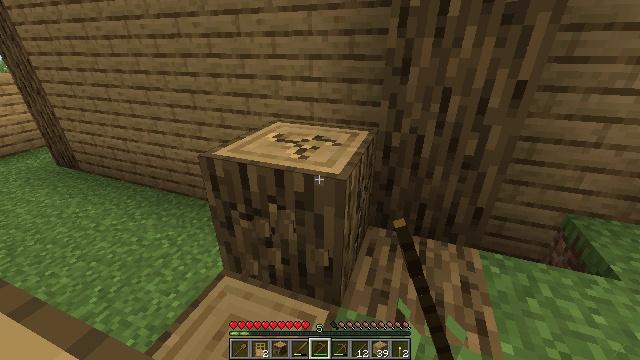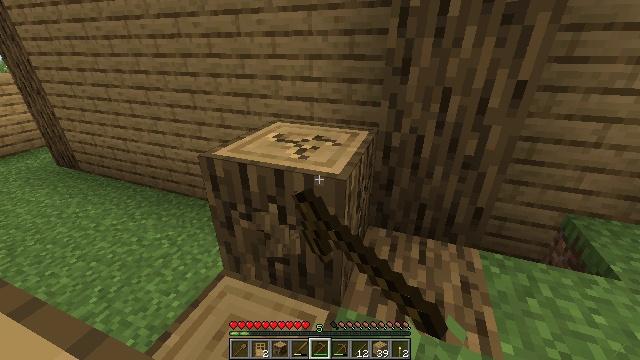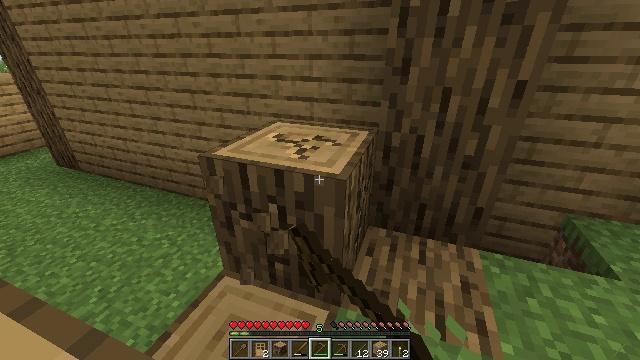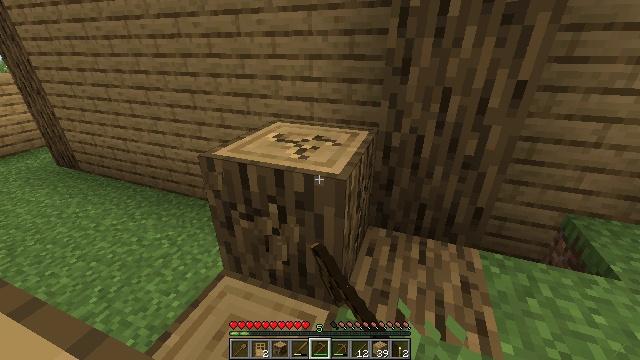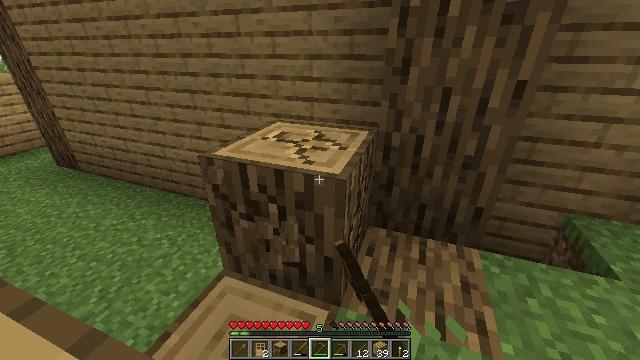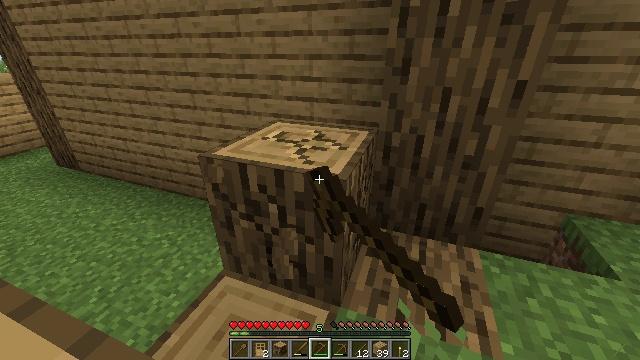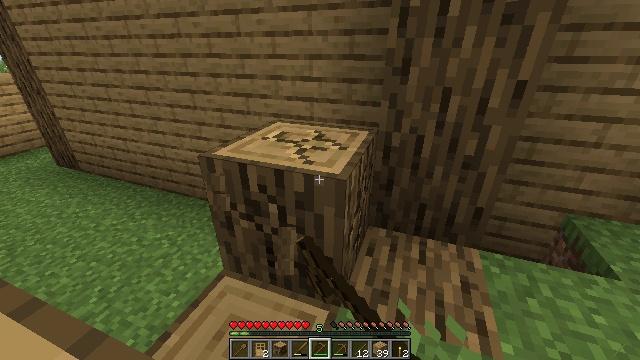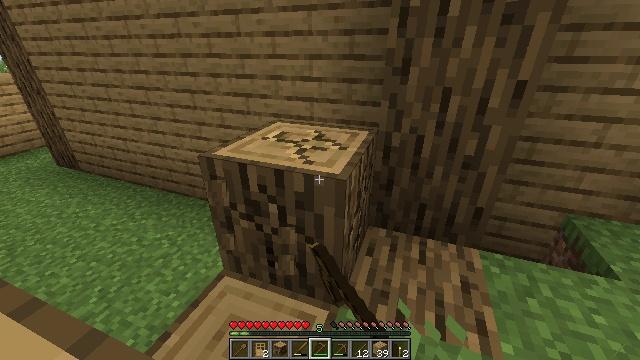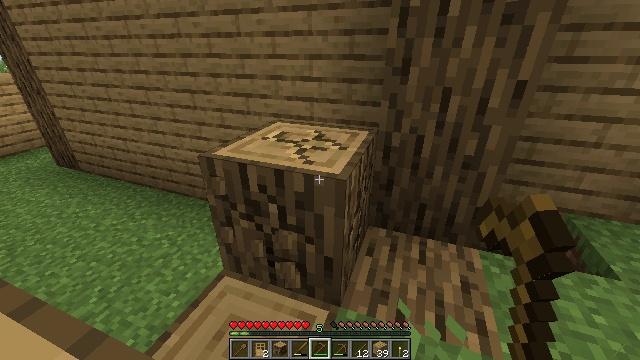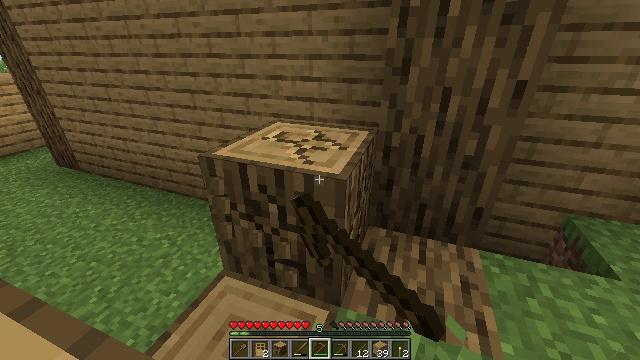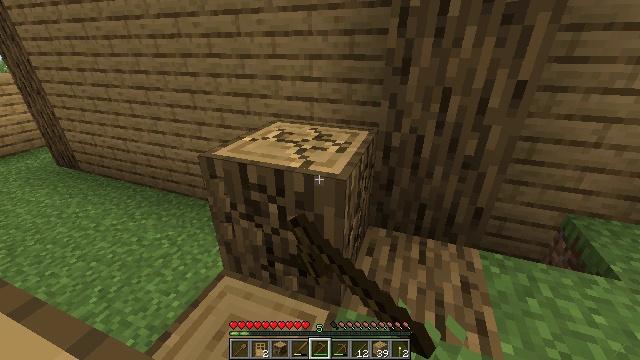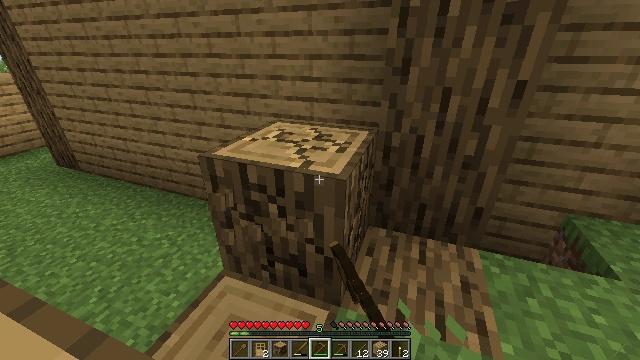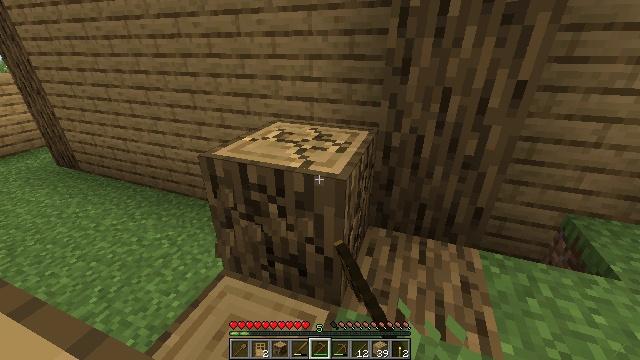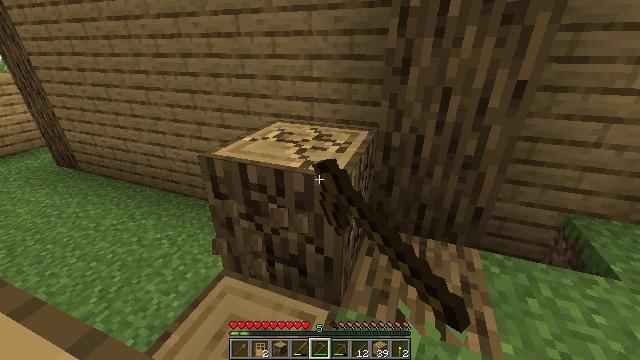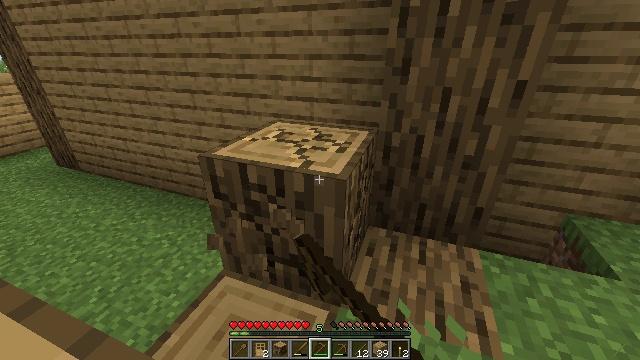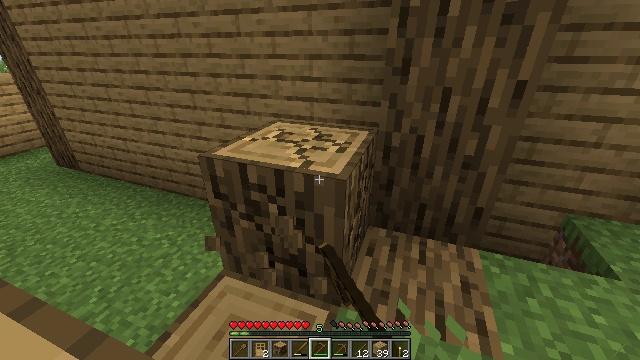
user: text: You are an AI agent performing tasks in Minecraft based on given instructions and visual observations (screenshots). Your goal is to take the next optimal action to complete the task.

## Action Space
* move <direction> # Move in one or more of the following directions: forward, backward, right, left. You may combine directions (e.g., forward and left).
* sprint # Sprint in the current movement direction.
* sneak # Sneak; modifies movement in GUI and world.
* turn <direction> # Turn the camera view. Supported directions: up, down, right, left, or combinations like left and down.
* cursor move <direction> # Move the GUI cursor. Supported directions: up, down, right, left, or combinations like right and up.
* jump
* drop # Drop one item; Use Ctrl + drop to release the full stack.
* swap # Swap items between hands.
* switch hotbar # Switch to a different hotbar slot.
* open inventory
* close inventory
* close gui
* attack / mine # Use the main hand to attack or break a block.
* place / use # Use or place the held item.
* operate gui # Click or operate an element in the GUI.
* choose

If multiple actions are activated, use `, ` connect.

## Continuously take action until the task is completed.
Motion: motion action
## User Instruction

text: Mine the oak log.
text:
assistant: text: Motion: attack / mine
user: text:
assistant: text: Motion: attack / mine
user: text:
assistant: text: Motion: attack / mine
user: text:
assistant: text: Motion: attack / mine
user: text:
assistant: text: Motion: attack / mine
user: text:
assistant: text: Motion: attack / mine
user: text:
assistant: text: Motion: attack / mine
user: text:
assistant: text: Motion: attack / mine
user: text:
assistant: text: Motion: attack / mine
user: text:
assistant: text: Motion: attack / mine
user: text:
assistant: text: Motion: attack / mine
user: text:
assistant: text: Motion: attack / mine
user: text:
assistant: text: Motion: attack / mine
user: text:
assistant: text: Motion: attack / mine
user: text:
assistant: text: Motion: attack / mine
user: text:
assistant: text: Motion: attack / mine
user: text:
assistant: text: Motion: attack / mine
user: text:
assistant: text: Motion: attack / mine
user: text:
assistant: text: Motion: attack / mine
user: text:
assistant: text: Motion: attack / mine
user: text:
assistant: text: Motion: attack / mine
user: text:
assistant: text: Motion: attack / mine
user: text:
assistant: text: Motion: attack / mine
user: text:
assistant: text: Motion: attack / mine
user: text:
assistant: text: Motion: attack / mine
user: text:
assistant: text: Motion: attack / mine
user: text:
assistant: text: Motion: attack / mine
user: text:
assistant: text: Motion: attack / mine
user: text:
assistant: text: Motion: attack / mine
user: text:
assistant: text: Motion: attack / mine